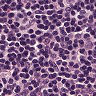
Metastatic tissue present: no